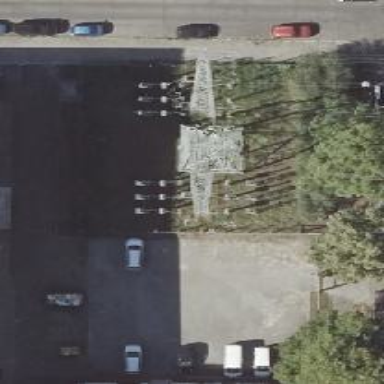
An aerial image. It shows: Power tower.